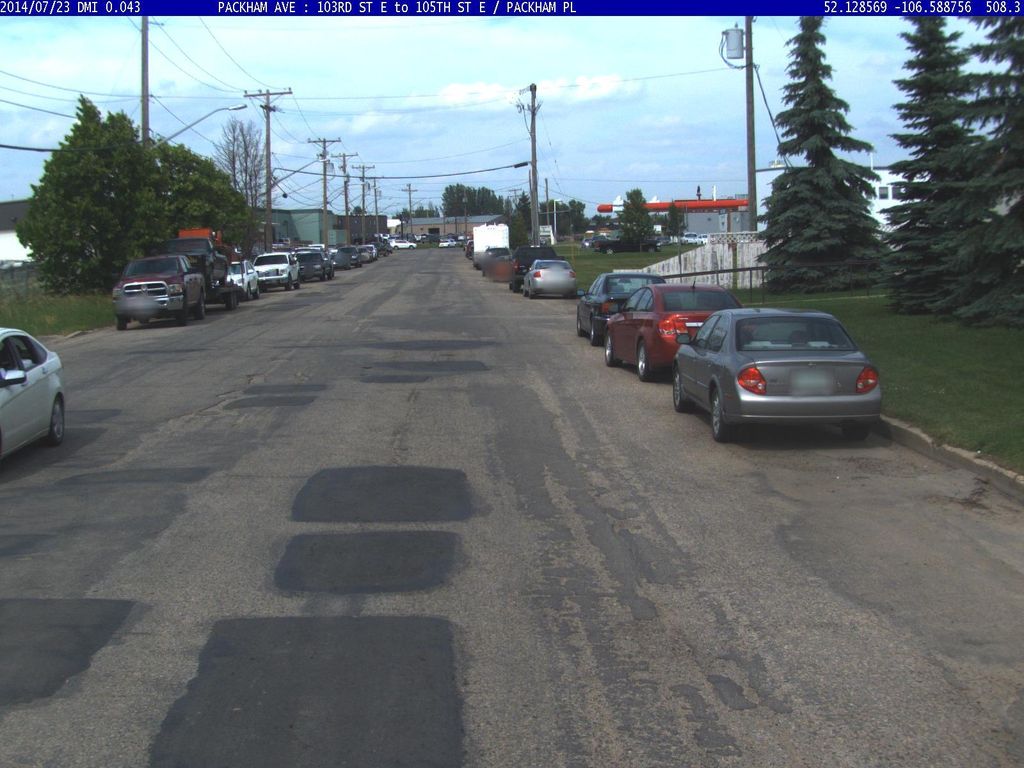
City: saskatoon